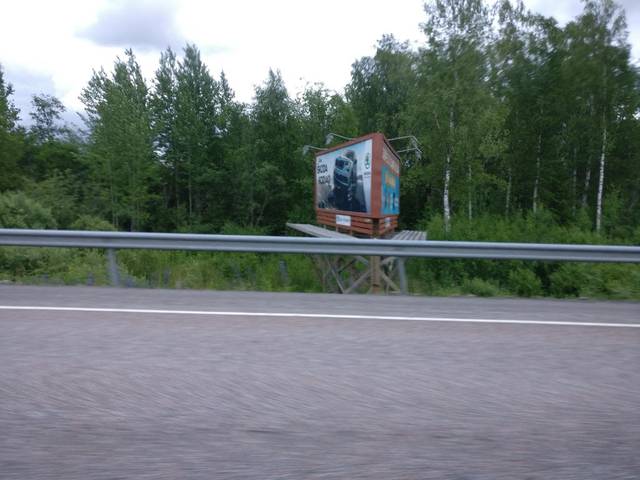
Region: Finland
Coordinates: 62.302, 27.862